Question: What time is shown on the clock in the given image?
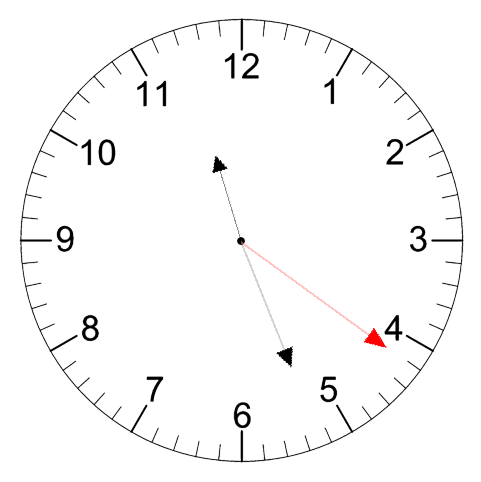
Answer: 11:26:21